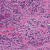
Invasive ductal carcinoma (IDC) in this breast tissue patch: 1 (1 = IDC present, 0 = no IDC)